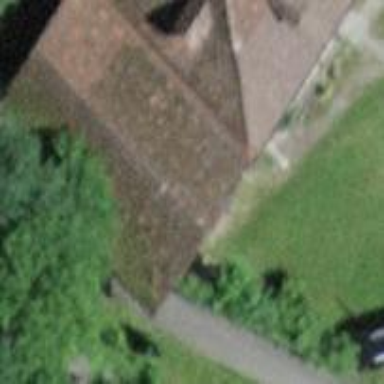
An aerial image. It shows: Rural barn.